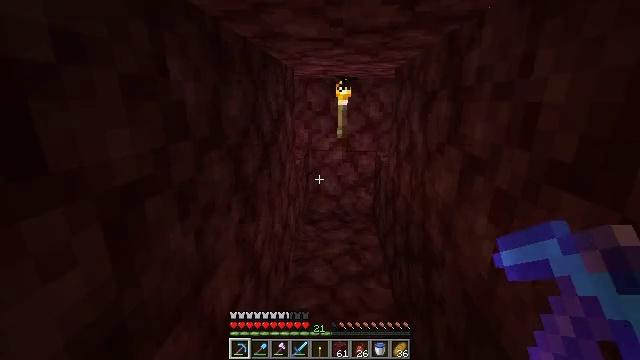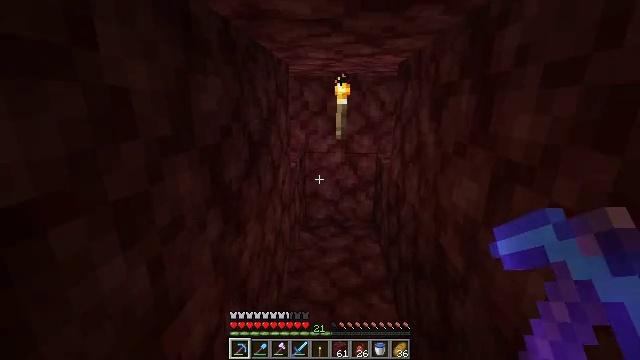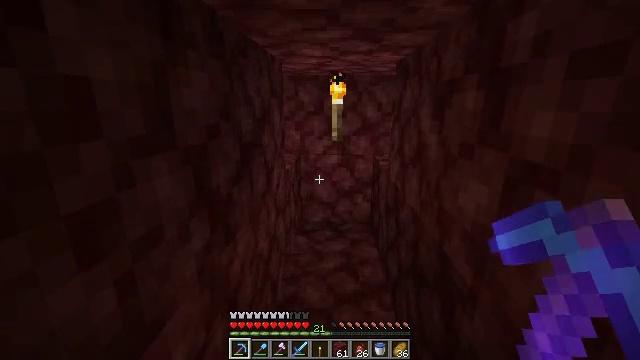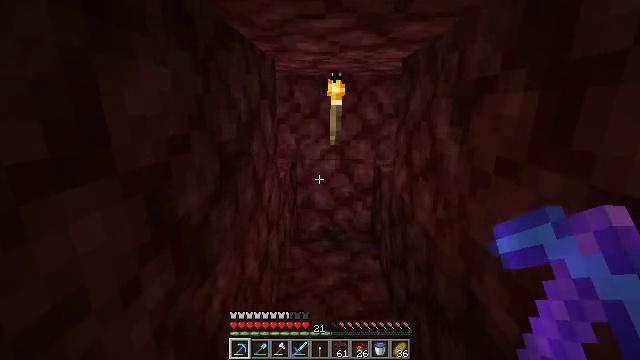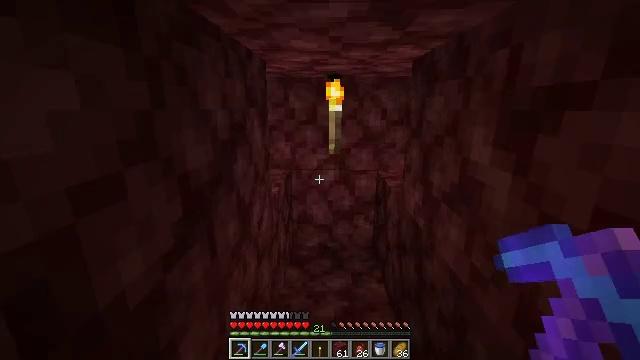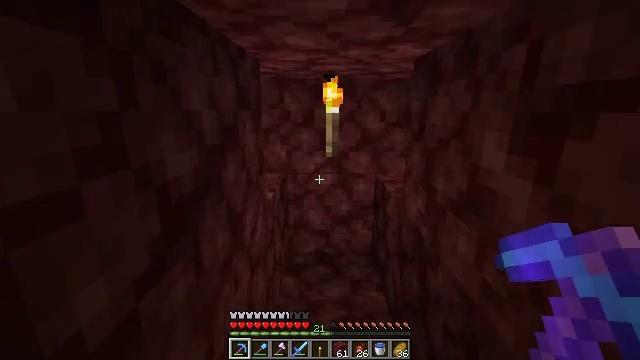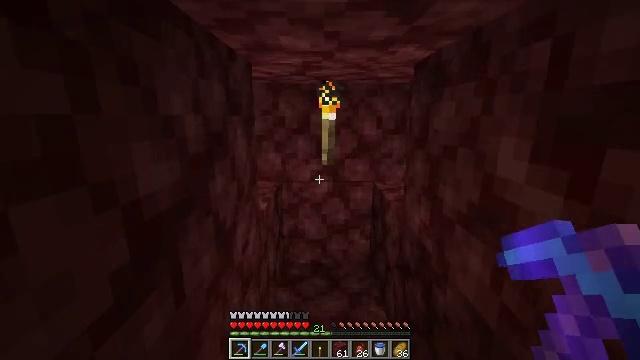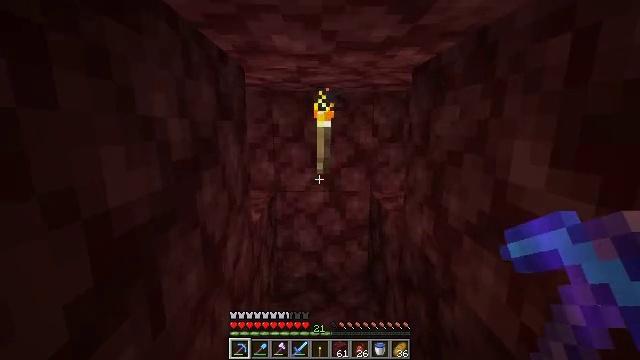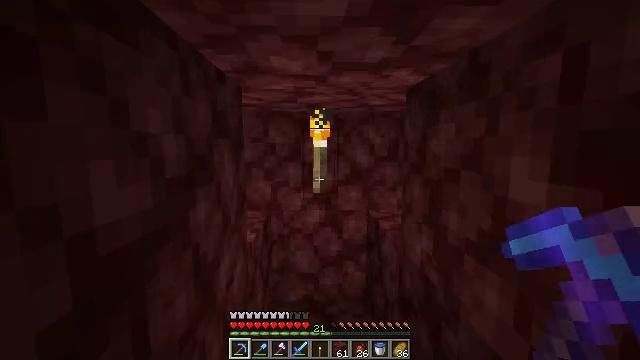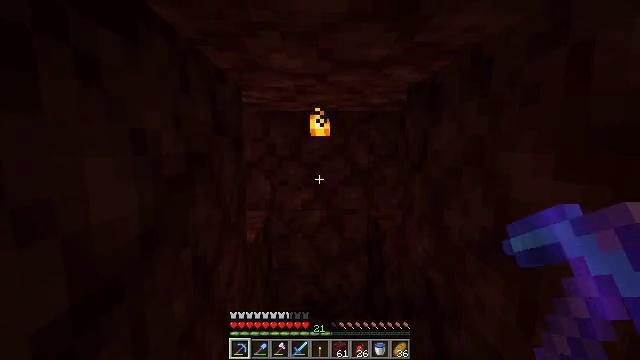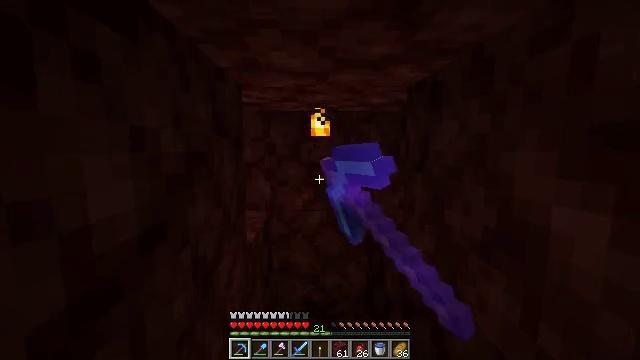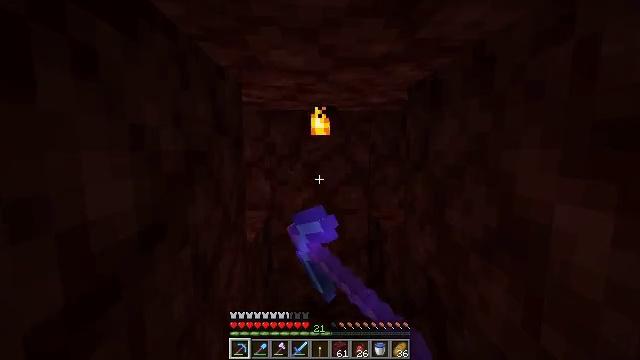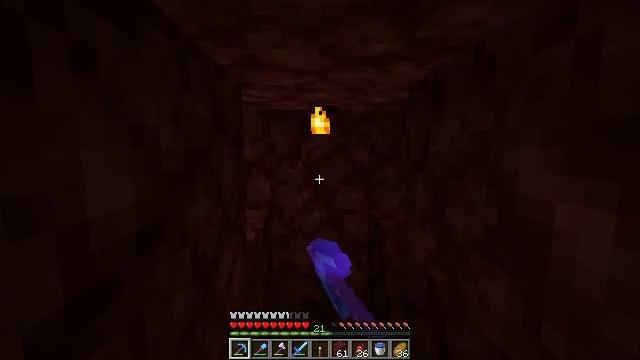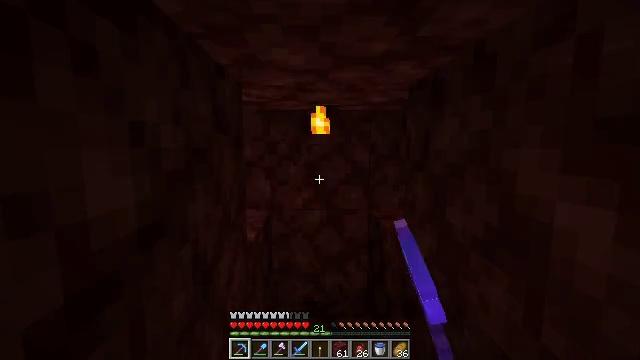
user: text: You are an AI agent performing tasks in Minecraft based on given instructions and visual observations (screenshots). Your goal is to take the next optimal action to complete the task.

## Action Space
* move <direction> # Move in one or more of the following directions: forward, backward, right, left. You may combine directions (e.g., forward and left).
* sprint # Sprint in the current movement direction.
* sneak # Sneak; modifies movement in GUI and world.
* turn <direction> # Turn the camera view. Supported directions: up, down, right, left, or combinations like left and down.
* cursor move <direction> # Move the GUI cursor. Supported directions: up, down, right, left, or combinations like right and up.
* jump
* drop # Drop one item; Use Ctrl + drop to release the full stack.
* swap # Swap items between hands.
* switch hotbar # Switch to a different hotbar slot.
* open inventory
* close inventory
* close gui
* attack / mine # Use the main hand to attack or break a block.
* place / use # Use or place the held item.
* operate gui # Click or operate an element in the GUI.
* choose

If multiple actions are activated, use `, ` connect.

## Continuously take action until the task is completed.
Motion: motion action
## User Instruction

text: Destroy the wall torch to gather it.
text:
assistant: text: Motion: move forward
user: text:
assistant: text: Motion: move forward
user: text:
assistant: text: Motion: move forward
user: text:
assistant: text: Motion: move forward
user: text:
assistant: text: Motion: no_op
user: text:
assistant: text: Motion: turn right and up
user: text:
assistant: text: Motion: turn right and up
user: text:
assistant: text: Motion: turn up
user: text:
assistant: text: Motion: attack / mine
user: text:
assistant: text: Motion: attack / mine
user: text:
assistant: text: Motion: attack / mine
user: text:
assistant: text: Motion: attack / mine
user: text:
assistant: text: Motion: attack / mine
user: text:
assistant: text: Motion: attack / mine